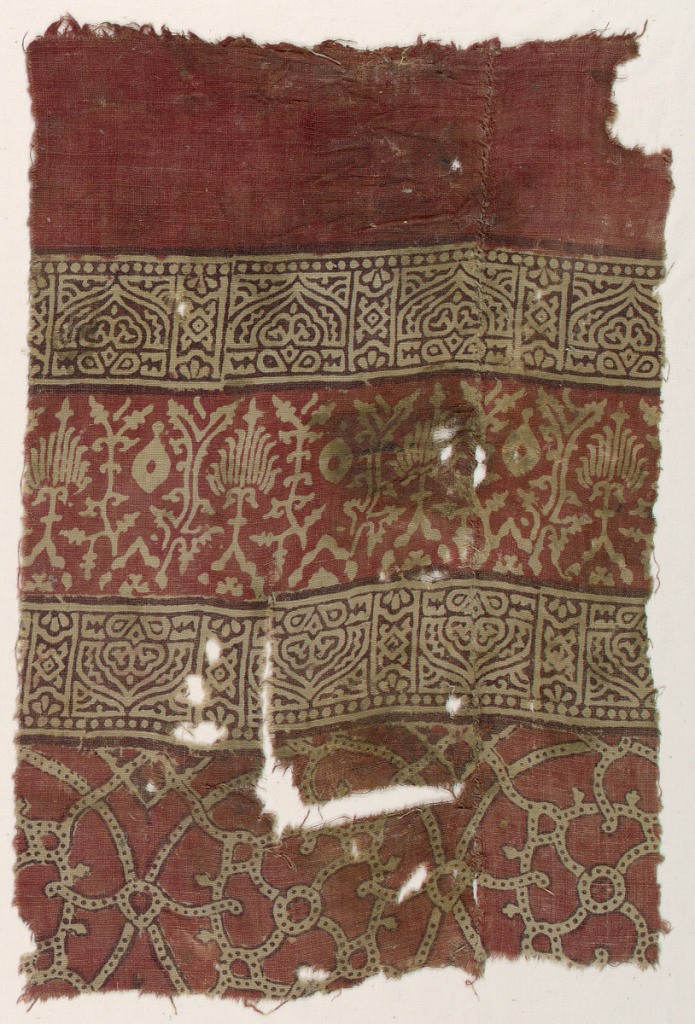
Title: Fragment
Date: probably 15th century
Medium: cotton Technique: resist-printed on plain weave
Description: Design in brown and red on undyed fine cotton plain cloth.

In horizontal bands:
1. Upper plain red
2. Rectangles containing geometric ornament
3. Stylized floral forms
4. Repeat of rectangles containing geometric ornament
5. Interlacing dotted bands on the  bottom